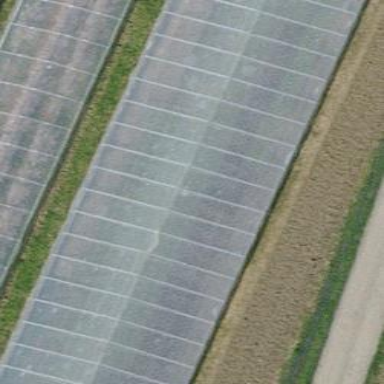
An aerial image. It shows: Greenhouse.